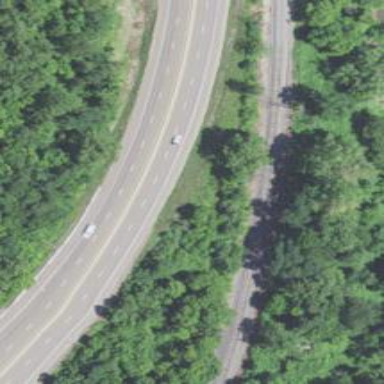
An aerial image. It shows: Asphalt trunk highway classified as expressway.